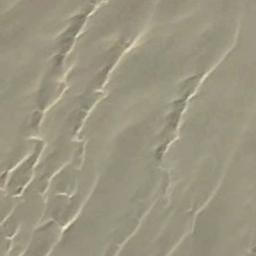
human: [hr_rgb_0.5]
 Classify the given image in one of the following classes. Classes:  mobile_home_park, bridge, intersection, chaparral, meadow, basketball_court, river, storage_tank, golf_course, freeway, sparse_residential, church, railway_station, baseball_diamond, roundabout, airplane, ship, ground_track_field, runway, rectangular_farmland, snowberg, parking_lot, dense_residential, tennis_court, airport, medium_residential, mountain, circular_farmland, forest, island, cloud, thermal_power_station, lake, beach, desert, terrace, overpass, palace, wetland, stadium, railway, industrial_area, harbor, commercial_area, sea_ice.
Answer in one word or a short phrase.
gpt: desert